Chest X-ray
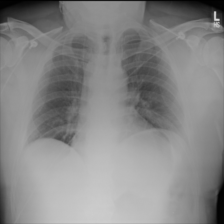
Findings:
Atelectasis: negative
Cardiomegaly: negative
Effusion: negative
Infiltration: negative
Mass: negative
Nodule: negative
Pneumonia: negative
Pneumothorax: negative
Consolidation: negative
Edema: negative
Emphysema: negative
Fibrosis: negative
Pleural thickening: negative
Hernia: negative